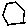
Label: hexagon